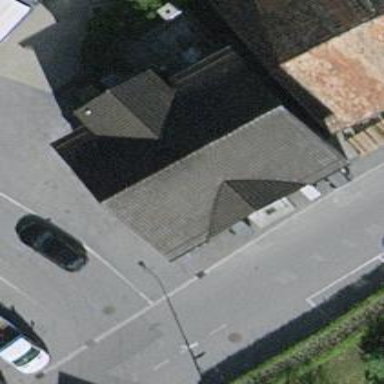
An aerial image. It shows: Restaurant.